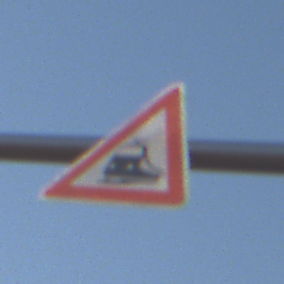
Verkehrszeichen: Bahnuebergang
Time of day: SunriseSunset
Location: Outdoor (Nature)
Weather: Clear
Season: NotSpecified
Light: Natural